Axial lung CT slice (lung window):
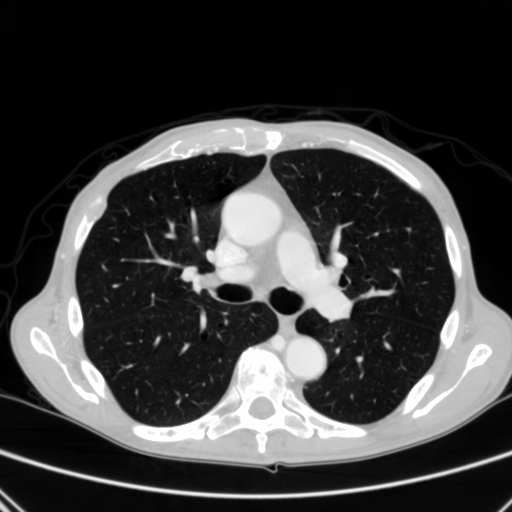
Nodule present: no